Field crop: tomato
Growth stage: 1
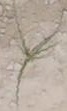
Species: cyperus